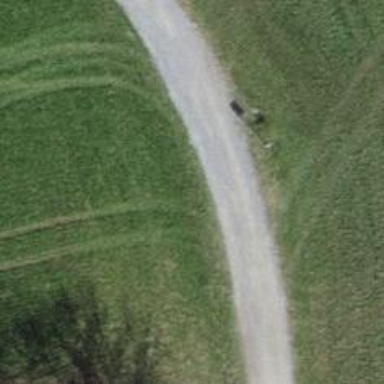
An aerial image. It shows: Compacted track with grade2 level.